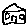
Label: house